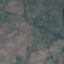
Land use / land cover class: HerbaceousVegetation